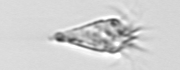
Label: Paratontonia_gracillima